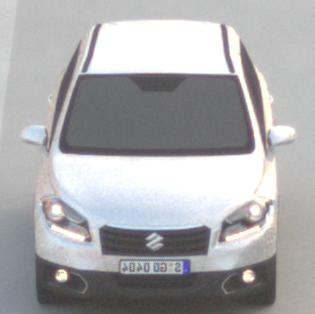
Make: Suzuki
Model: SX4 S-Cross 1.6
Detailed model: SX4 (II) S-Cross
Model produced from: 2013/10
Model produced until: 2015/08
Doors: 5
Color: white
Road condition: dry road
Daytime: sunrise or sunset
Contrast: low contrast